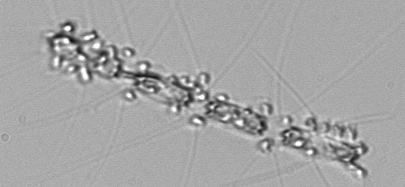
Label: Chaetoceros_didymus_TAG_external_flagellate